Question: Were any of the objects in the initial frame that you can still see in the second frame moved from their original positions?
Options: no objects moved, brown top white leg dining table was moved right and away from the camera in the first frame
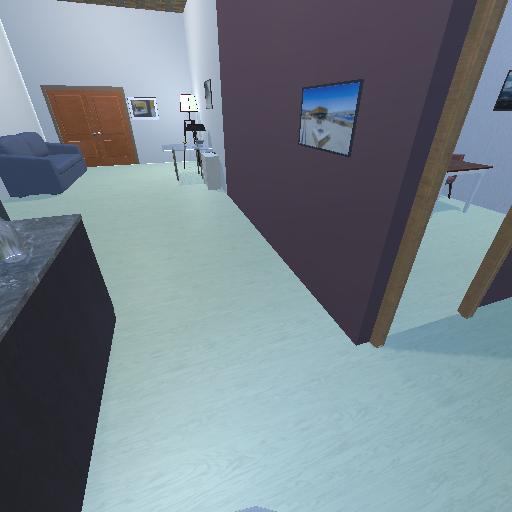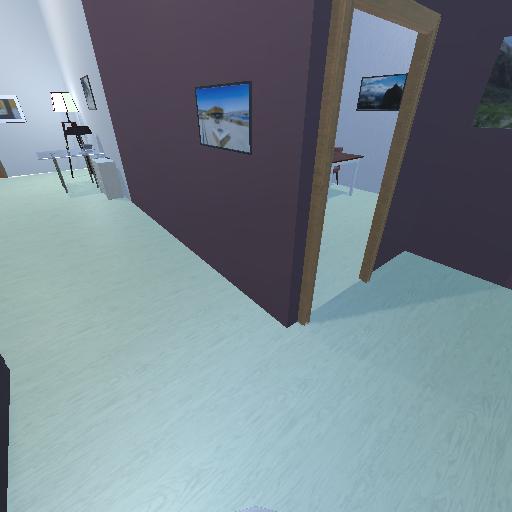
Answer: no objects moved